Field crop: maize
Growth stage: 2
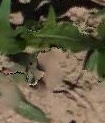
Species: maize